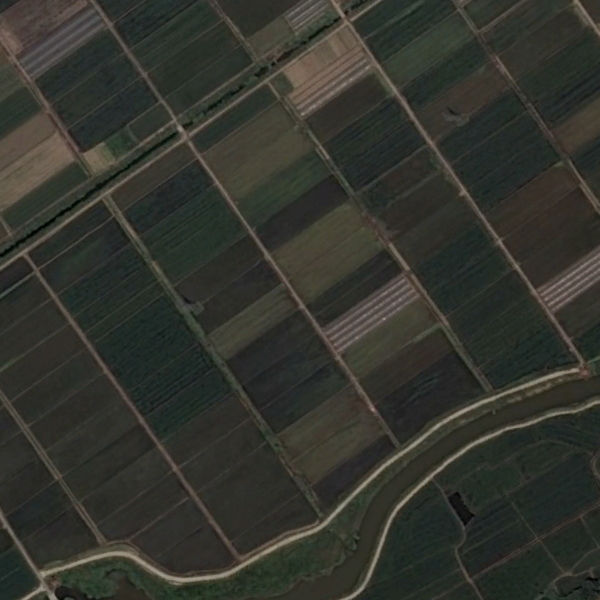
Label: Farmland